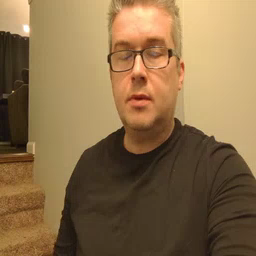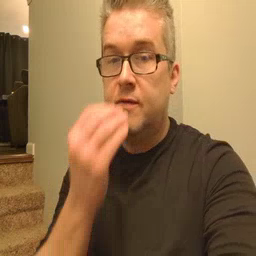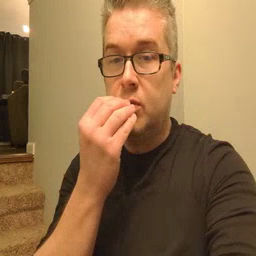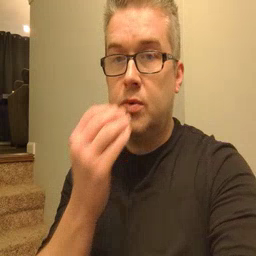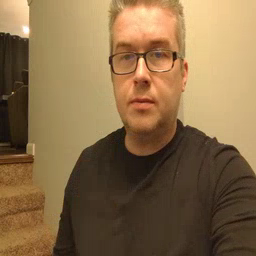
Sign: food